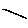
Label: line